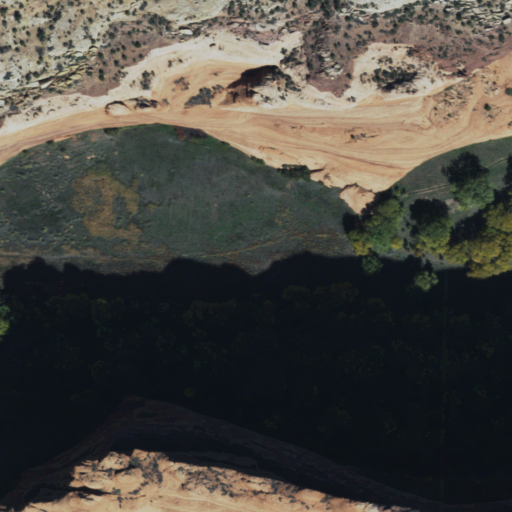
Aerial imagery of mountain in Arizona named Navajo Fortress containing shrub, woody wetlands, herbaceous wetlands, and evergreen forest